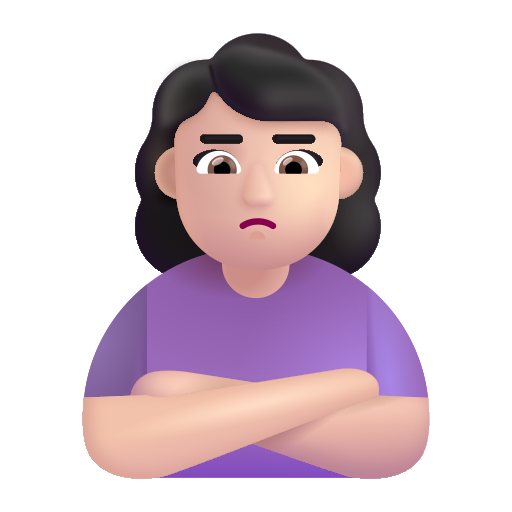
woman pouting color light